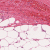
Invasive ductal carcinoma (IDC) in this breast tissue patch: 1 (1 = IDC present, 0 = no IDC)